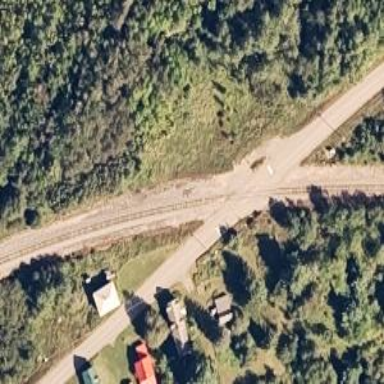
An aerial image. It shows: Level crossing along the railway.